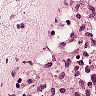
Metastatic tissue present: no